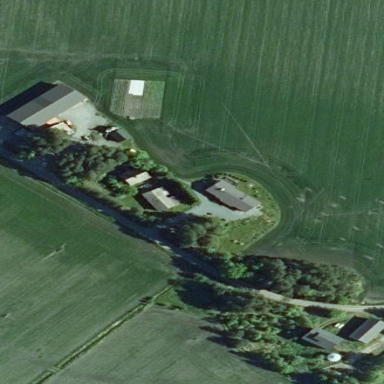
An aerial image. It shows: Farmyard area.